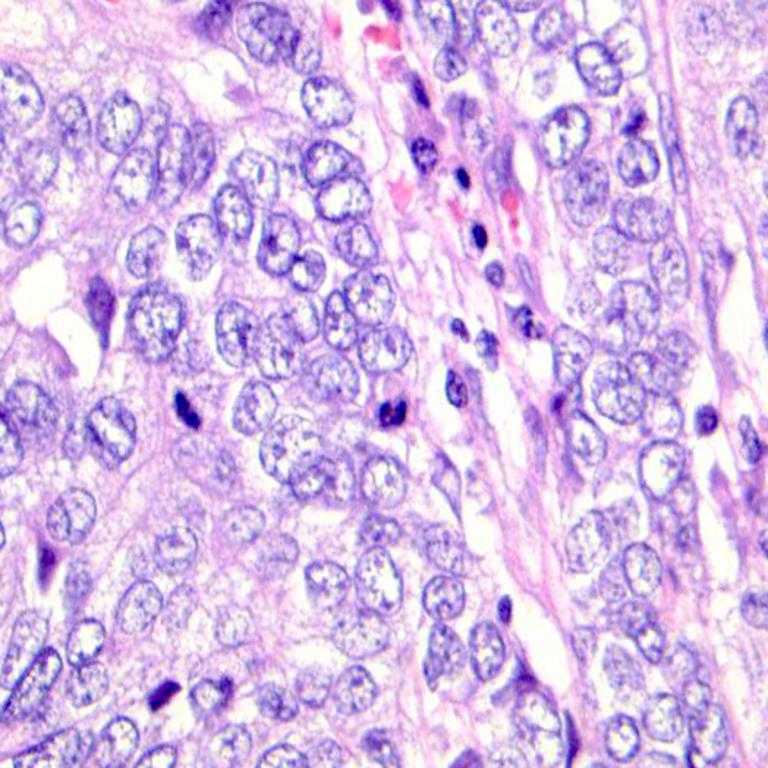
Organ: colon
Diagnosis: adenocarcinomas